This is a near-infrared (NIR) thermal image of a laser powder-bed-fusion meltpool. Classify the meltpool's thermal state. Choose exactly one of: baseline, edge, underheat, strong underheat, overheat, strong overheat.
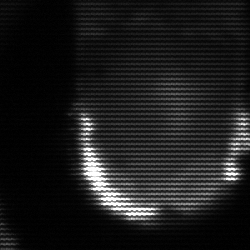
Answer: baseline